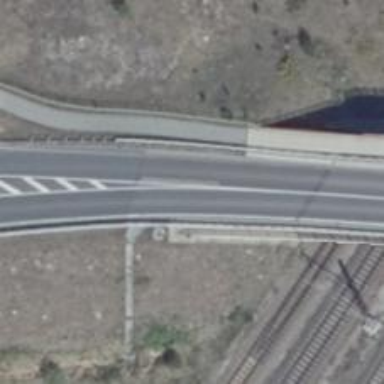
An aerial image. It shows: Primary highway bridge with asphalt surface.